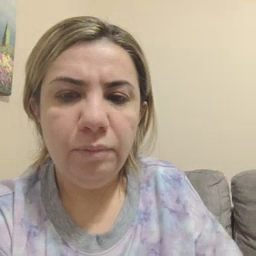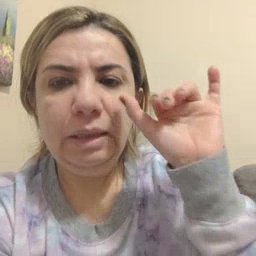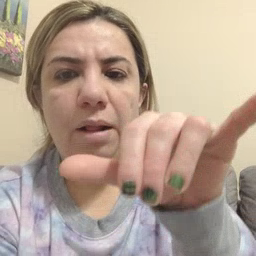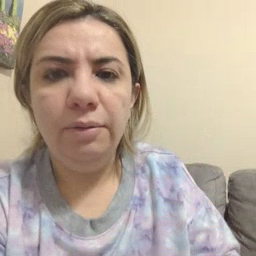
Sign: that